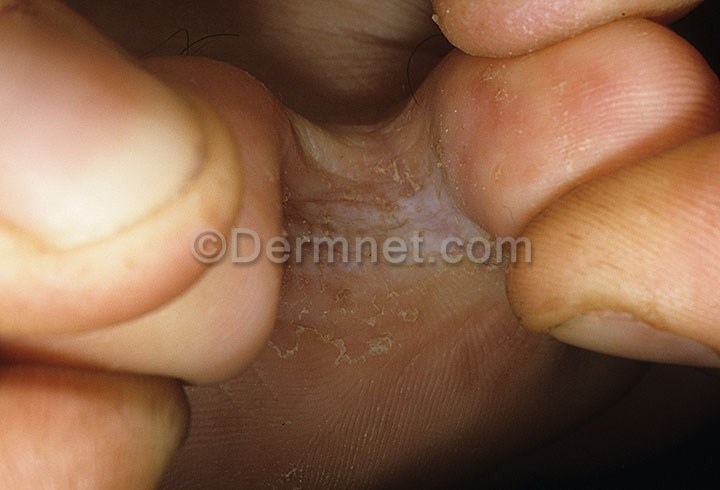
Disease: Tinea Ringworm Candidiasis and other Fungal Infections